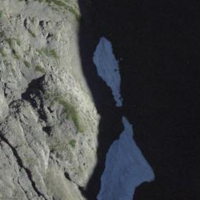
EUNIS habitat code: 48
Species observed at this site:
Saxifraga oppositifolia